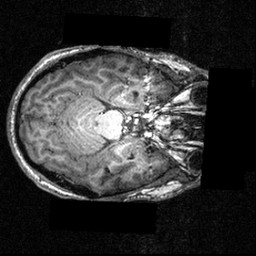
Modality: T1w
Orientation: axial
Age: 21
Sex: male
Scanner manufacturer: siemens
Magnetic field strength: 3.951 T
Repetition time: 1.5 s
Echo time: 0.00335 s